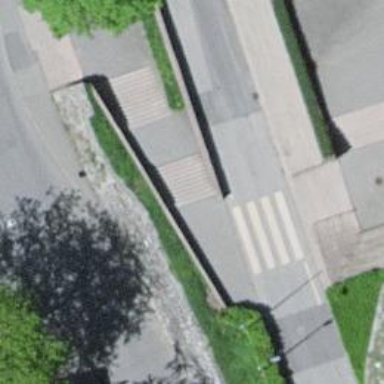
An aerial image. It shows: Set of steps with surface made of concrete plates.